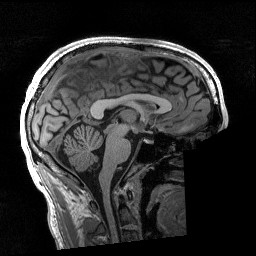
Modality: T1w
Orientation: sagittal